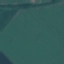
Land use / land cover: AnnualCrop